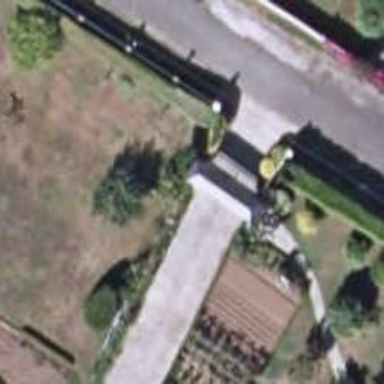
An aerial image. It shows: Gate.